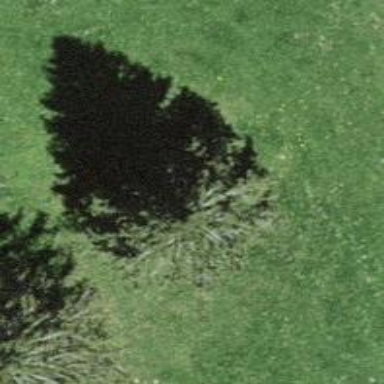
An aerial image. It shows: Single tag "natural: tree."